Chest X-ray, AP view. Patient: 52 years old, sex F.
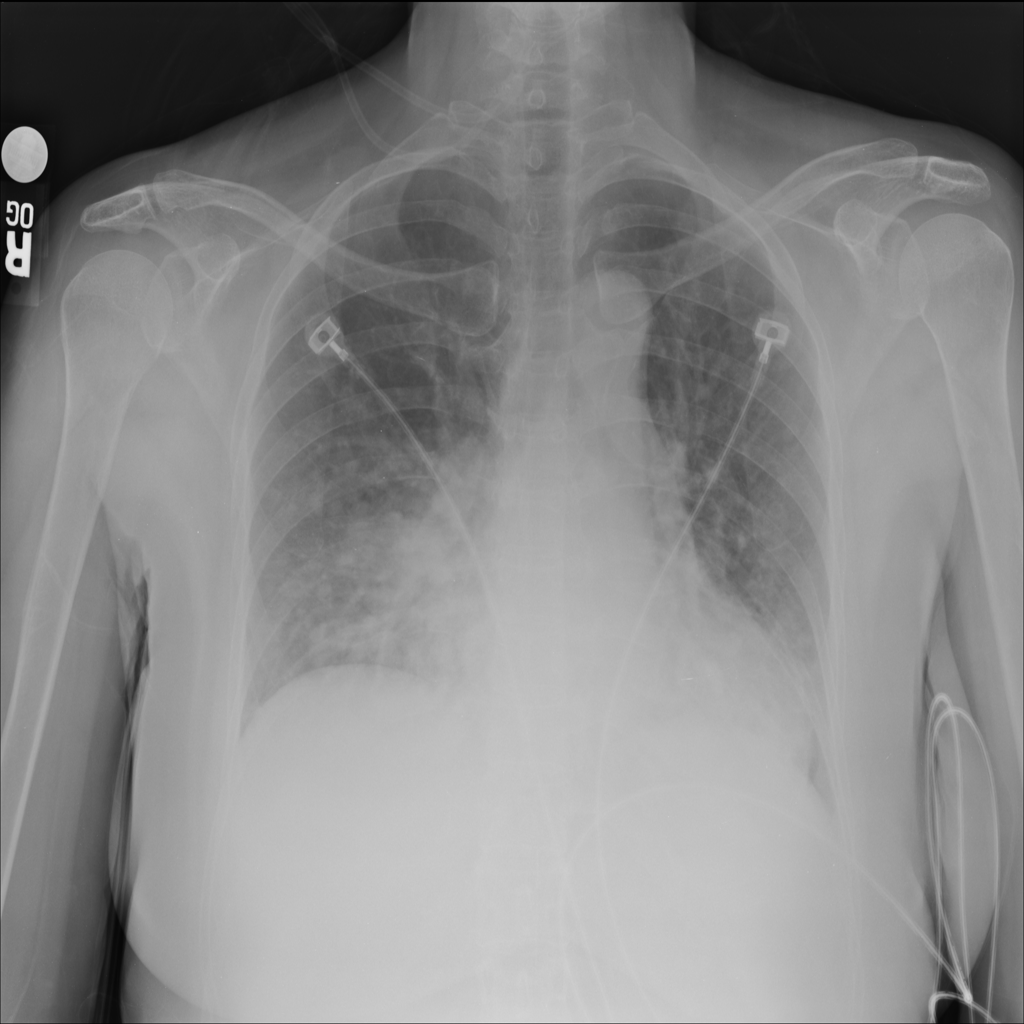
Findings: No Finding